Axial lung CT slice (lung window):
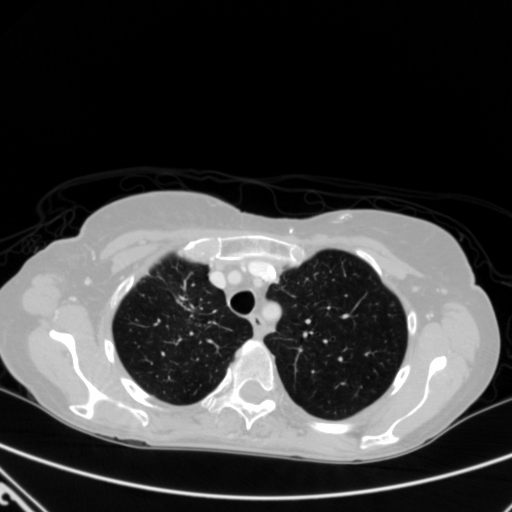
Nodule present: no